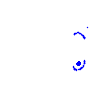
Particle: electron